Question: I have a fixed 'div' overlay (whole screen) which contain another smaller centered 'div' for a message.
The big div has 'position:fixed' and opacity.
The inner div also has 'position:fixed' but without opacity
But in the 'div' , I don't want to have any transparency.('opacity: 1') :
I still see it as transparent. How can I fix it ( the inner div) ?

the inner div background-color is black. and the color is red. and (as you can see) it is not what is happening. ( I also tried !important)
<URL>
NB
the overlay div and inner div should not be scrolled when user scrolls.
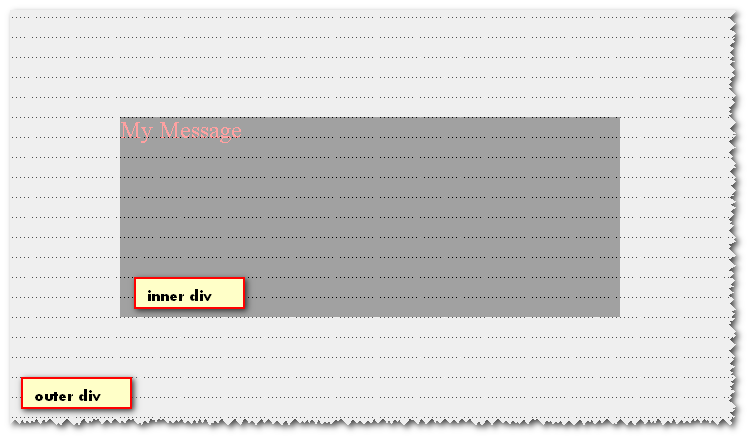
Answer: You could make the background color transparant by using 'background-color: rgba(0,0,0,0.5)'